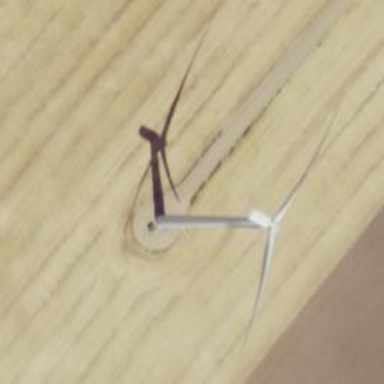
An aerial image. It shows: Wind generator powered by horizontal-axis wind turbine.